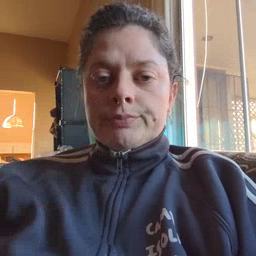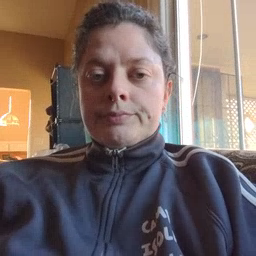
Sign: jacket